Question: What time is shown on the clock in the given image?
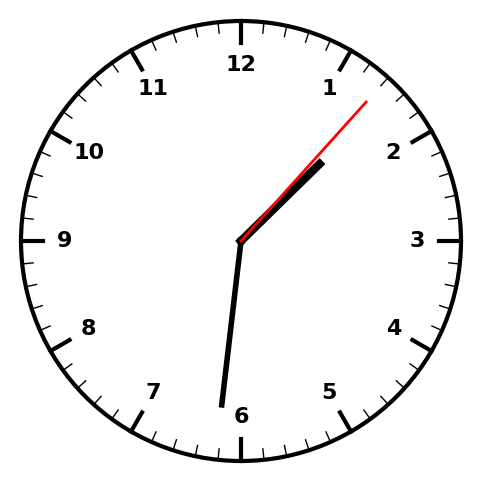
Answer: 01:31:07